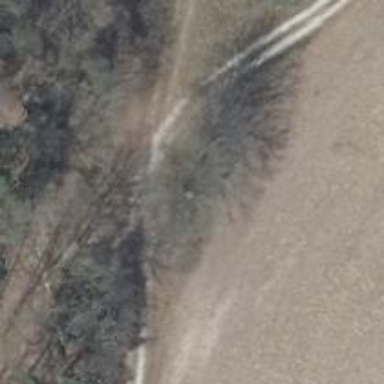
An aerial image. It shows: Hunting stand.